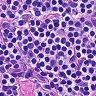
Metastatic tissue present: no